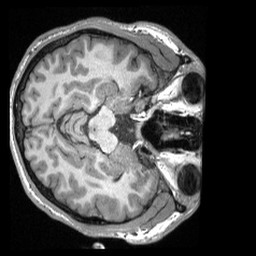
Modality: T1w
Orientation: axial
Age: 21
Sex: male
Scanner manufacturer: siemens
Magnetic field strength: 3 T
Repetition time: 2.3 s
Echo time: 0.00308 s